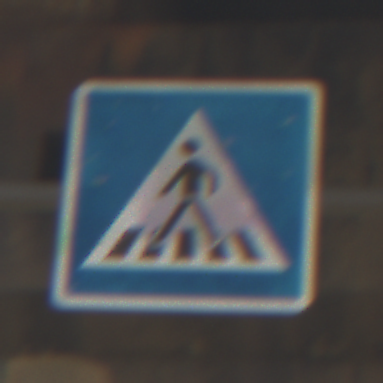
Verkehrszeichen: FussgaengerueberwegRechts
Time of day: Midday
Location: Roofed (Beach)
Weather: Overcast
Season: NotSpecified
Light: Natural